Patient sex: M
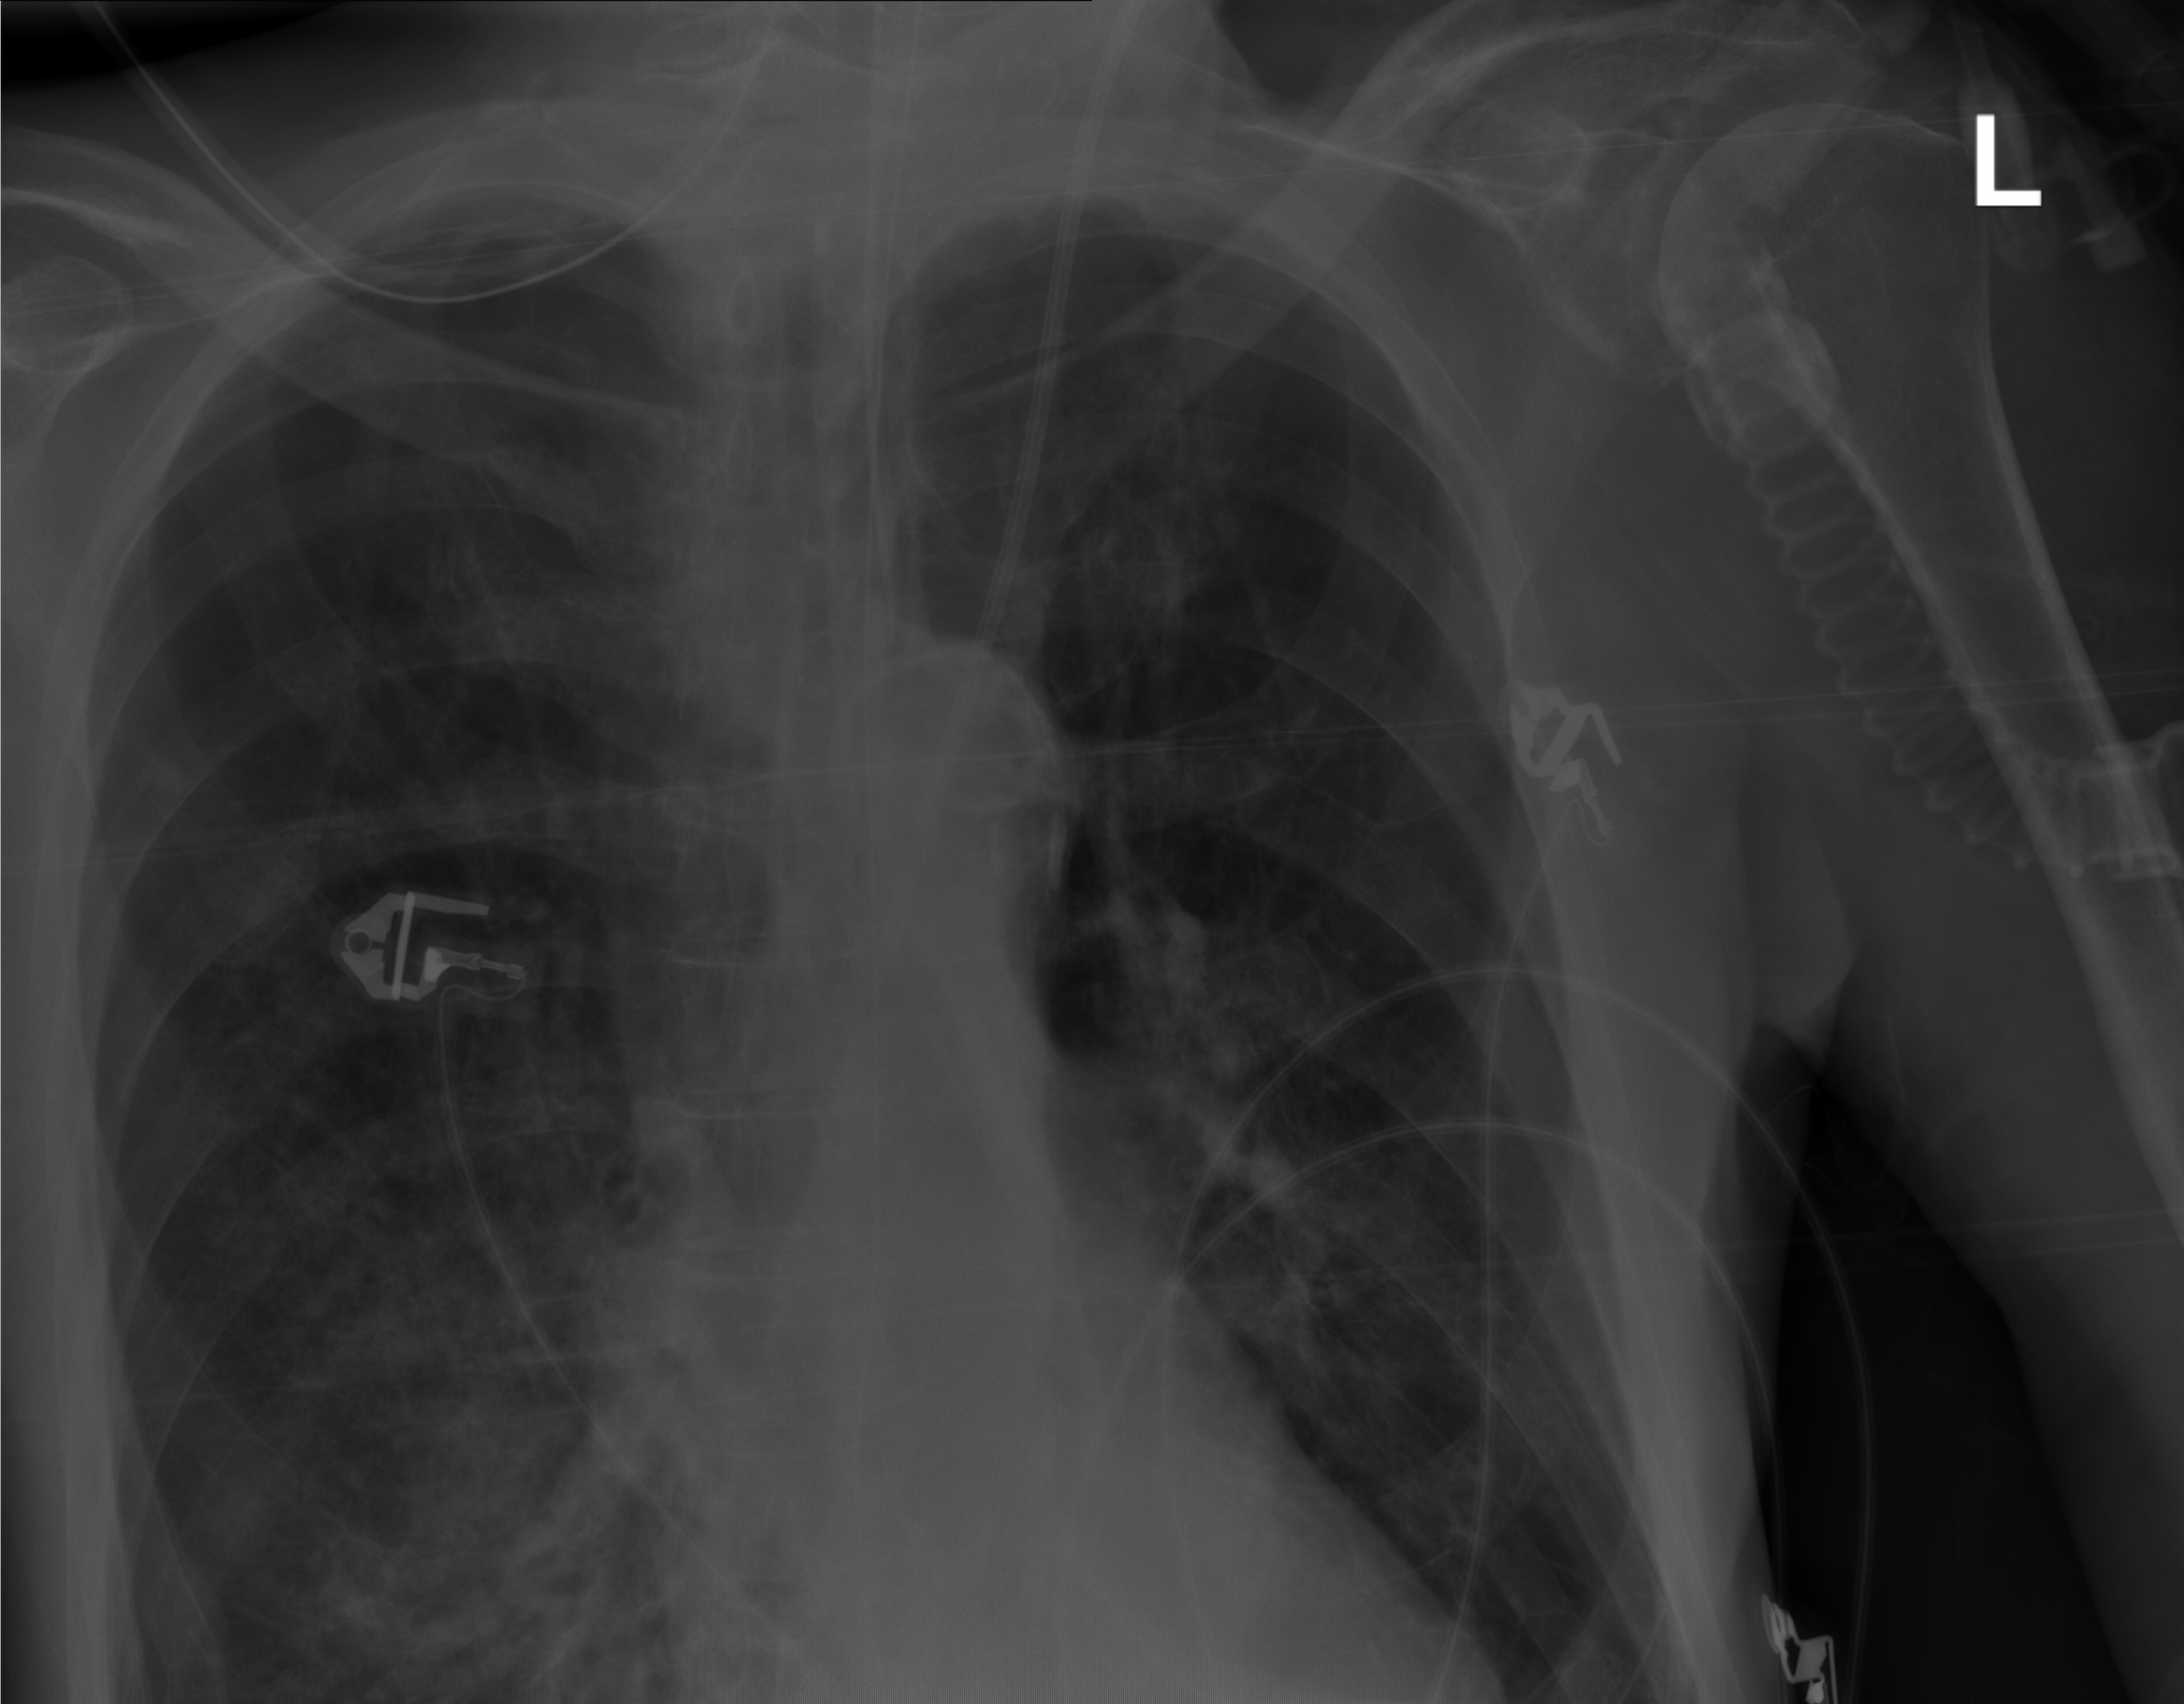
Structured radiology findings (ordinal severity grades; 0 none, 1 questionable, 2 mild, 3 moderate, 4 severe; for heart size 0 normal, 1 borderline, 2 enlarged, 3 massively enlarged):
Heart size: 0
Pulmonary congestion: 0
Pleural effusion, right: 2
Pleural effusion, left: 0
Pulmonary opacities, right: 3
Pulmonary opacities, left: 1
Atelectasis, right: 2
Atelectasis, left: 0